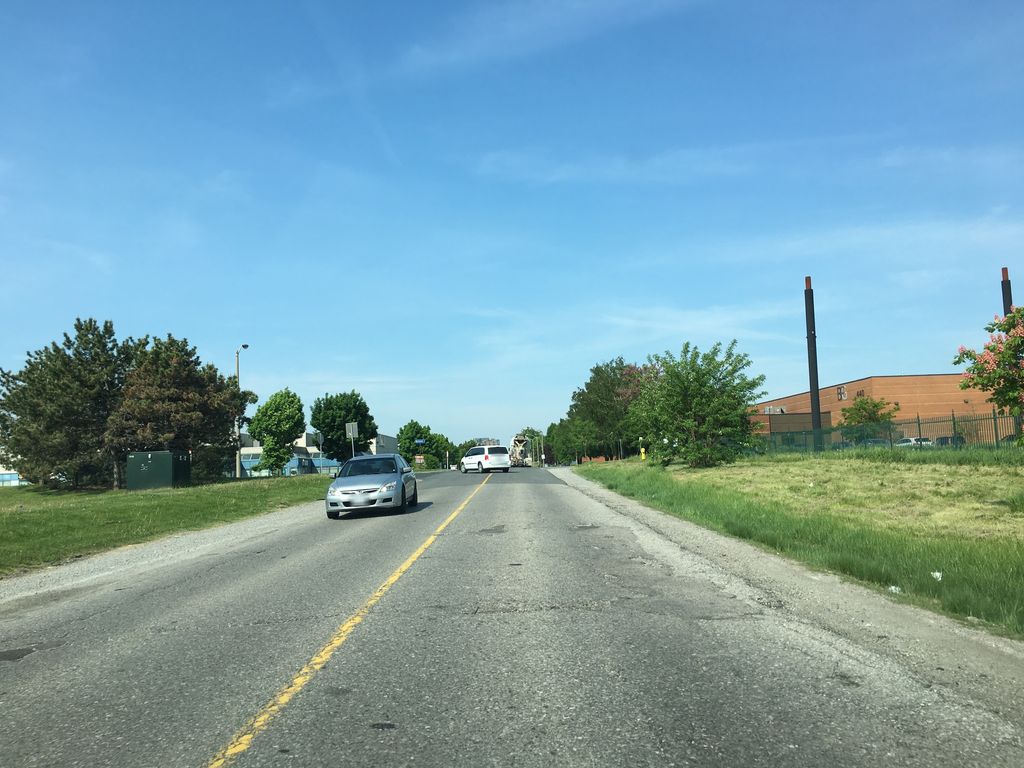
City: toronto